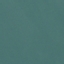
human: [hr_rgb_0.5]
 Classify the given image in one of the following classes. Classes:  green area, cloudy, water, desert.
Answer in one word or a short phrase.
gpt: water